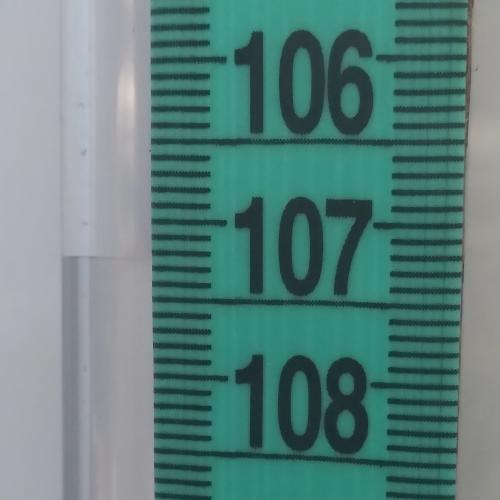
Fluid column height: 107.2 cm